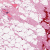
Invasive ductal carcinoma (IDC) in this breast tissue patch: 0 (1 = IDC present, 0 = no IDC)